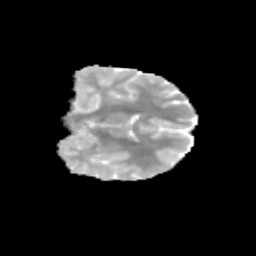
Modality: MD
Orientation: coronal
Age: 12
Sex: female
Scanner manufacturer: siemens
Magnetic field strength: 3 T
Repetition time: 3.8 s
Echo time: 0.07 s